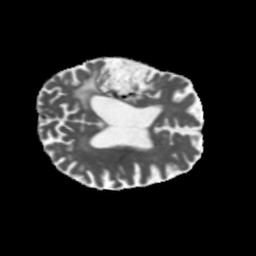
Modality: MD
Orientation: axial
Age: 68
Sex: male
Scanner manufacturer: siemens
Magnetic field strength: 3 T
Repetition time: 5.47 s
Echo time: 0.0854 s